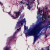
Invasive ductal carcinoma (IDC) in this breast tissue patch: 0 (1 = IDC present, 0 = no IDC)